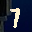
Label: 7